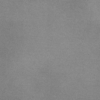
Label: dusty